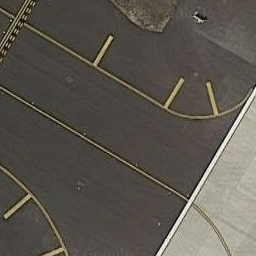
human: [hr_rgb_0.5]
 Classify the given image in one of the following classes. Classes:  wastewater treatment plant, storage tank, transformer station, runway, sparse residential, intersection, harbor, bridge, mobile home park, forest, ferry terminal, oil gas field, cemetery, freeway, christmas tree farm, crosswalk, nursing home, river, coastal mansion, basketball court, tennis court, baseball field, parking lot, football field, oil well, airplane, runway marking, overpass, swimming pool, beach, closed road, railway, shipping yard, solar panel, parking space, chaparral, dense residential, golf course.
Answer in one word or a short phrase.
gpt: runway marking